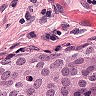
Metastatic tissue present: yes